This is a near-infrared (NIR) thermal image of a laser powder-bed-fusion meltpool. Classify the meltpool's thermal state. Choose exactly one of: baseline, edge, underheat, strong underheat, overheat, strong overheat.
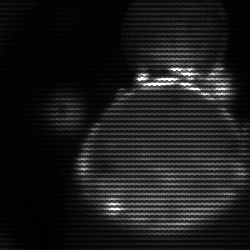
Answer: edge